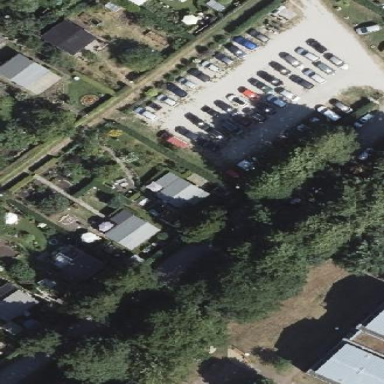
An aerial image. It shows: Plot in the allotments.